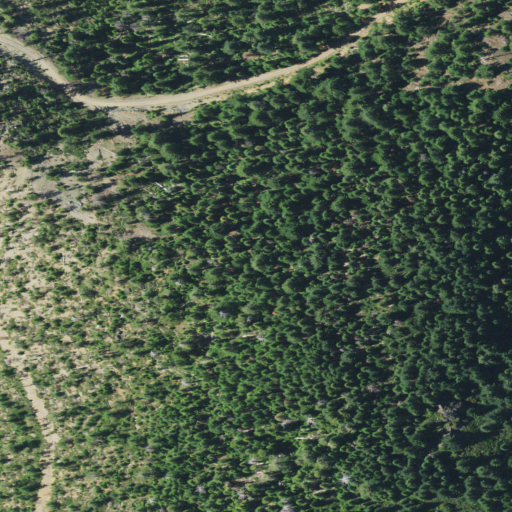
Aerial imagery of mountain in California named Crazy Peak containing grassland, open development, medium intensity development, evergreen forest, low intensity development, and high intensity development